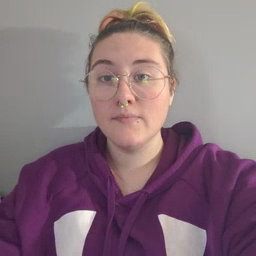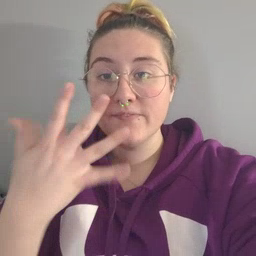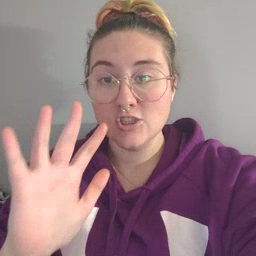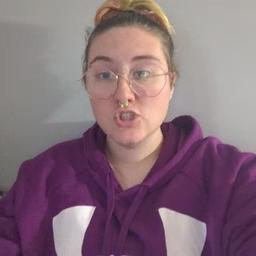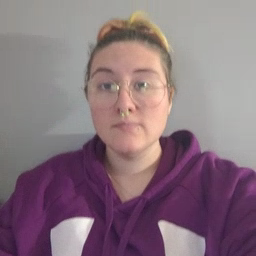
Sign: finish